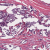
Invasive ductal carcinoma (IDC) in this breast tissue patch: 1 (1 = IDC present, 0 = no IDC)